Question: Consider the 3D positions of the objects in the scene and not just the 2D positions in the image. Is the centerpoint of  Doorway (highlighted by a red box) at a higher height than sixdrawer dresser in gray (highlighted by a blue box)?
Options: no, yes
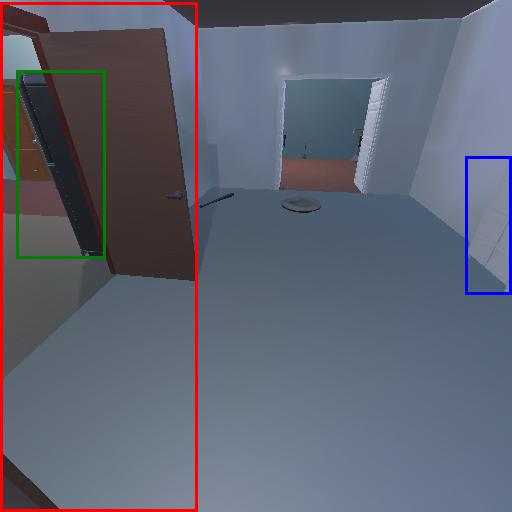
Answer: no